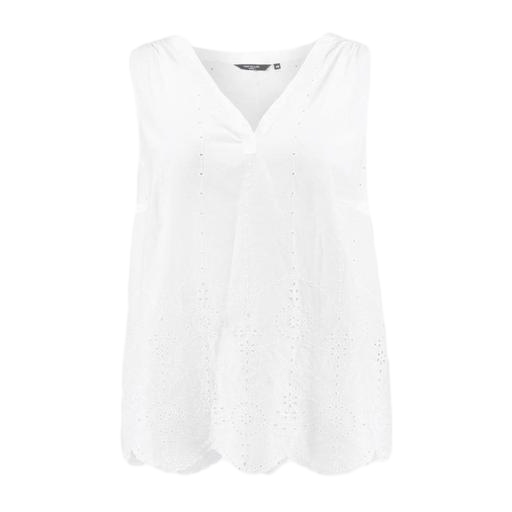
white plus size sleeveless shirt, white victoria sleeveless eyelet blouse, white sleeveless eyelet top, white background